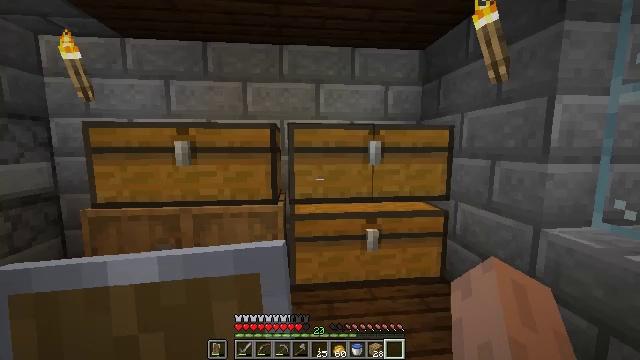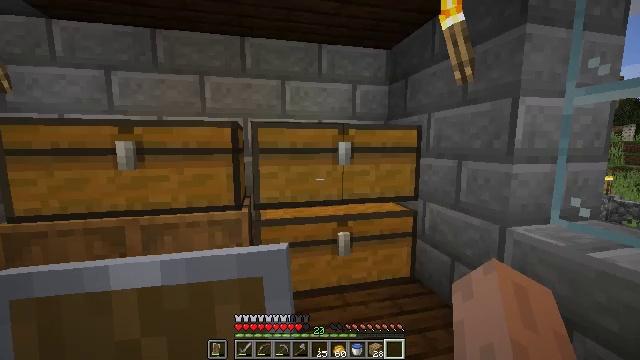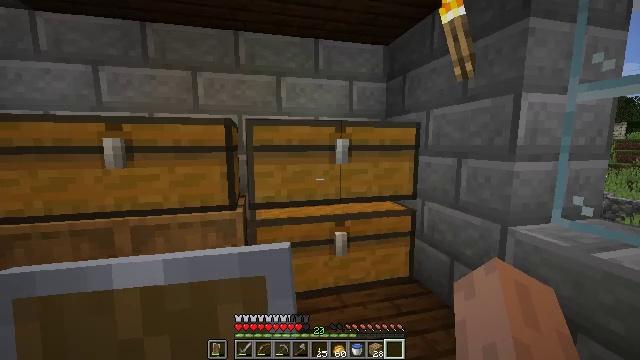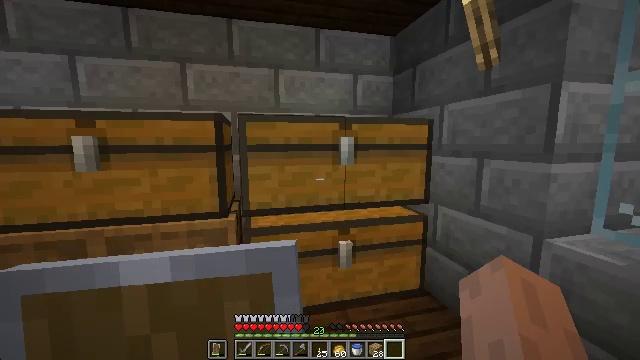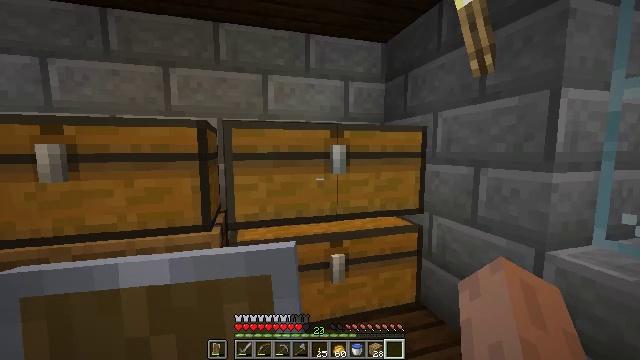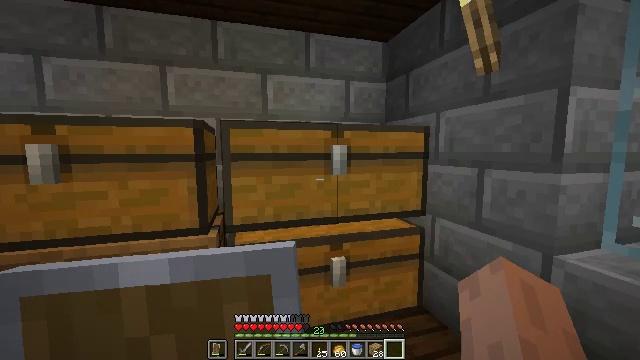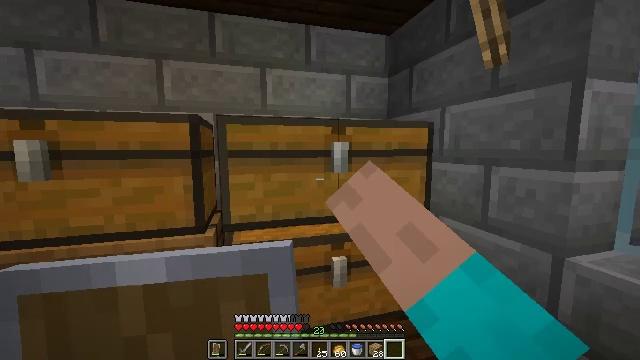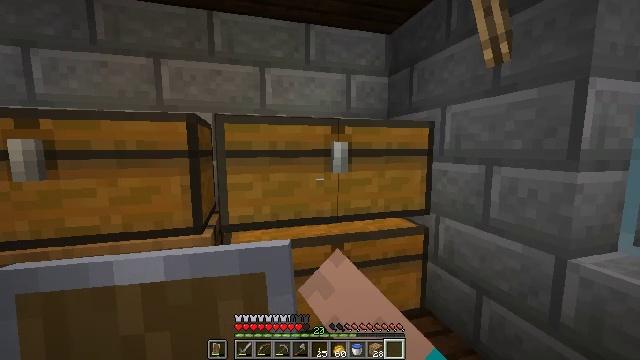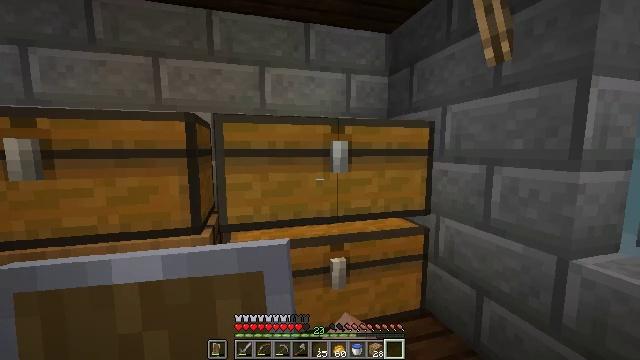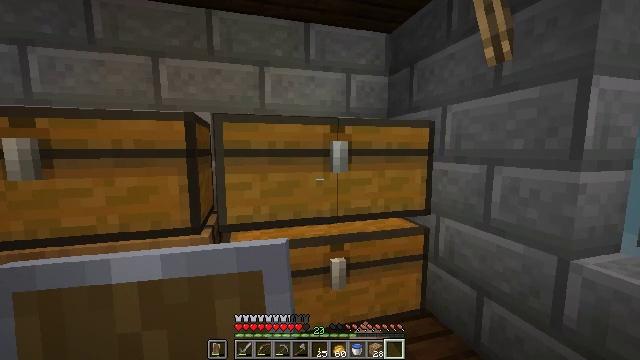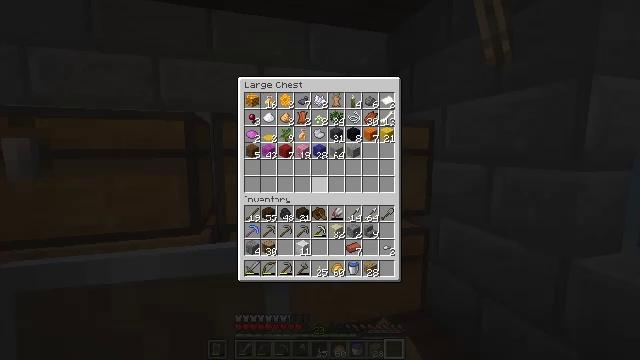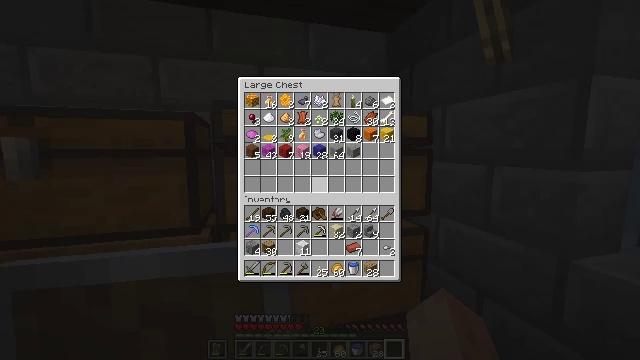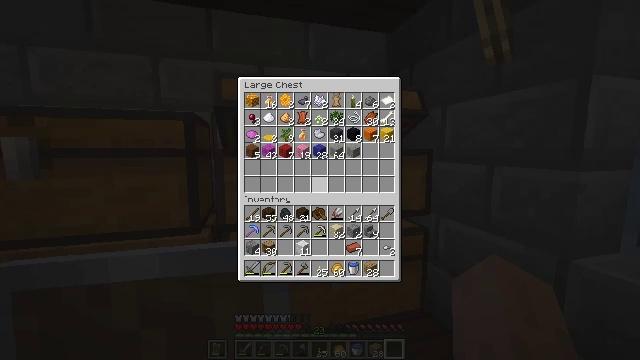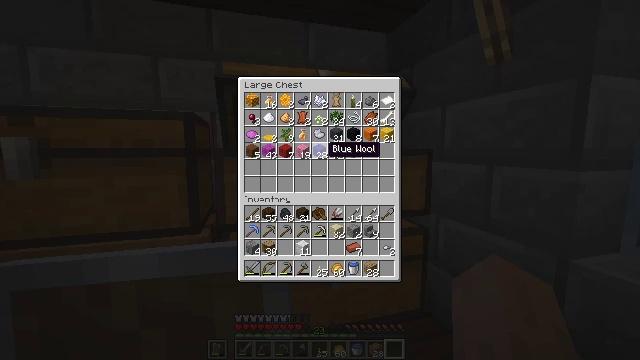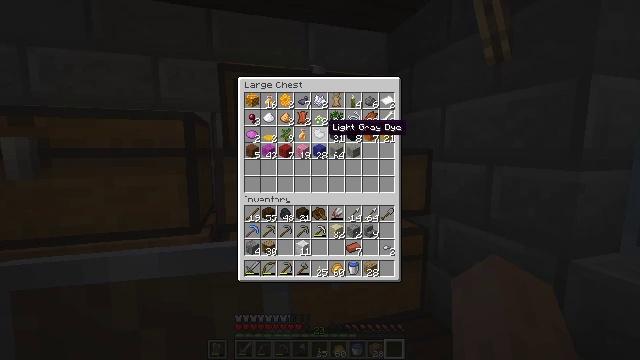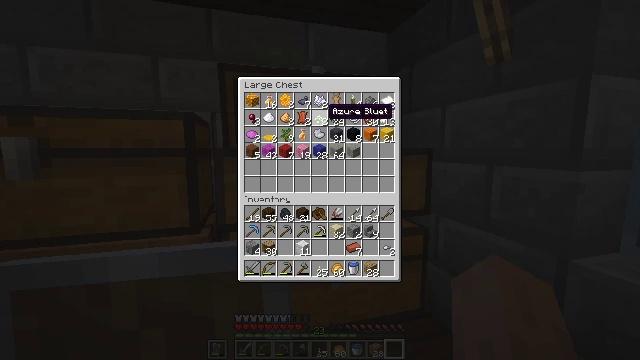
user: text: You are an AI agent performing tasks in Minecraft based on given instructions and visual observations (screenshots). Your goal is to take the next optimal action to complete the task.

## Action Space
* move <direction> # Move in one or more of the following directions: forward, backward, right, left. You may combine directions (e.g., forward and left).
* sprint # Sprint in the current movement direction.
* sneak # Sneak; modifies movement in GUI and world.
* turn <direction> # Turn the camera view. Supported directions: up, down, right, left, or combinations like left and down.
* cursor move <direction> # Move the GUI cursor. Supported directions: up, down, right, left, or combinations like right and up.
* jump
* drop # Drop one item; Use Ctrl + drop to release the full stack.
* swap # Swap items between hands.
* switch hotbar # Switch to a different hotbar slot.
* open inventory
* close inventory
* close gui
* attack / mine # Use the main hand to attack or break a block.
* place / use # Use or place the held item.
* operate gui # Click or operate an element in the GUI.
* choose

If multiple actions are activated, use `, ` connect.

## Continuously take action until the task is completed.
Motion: motion action
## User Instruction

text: Break the flower pot to recycle it.
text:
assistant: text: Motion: move forward, turn right
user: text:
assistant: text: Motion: move forward
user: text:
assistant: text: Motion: move forward
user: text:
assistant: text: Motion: turn right and up
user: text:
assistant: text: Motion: use / place
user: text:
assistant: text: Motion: no_op
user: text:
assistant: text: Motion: no_op
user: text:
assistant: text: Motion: no_op
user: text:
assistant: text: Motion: no_op
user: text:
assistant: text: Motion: no_op
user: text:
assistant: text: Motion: no_op
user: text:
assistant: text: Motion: no_op
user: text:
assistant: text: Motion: turn up
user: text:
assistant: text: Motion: sneak, turn up
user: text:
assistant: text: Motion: sneak, turn up
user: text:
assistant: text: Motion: sneak
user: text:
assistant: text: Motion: sneak, turn left
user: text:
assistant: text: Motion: sneak, turn left and down
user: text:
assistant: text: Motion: sneak
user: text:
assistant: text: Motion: sneak, turn left and up
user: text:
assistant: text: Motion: sneak, turn right and up
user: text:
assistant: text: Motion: sneak, turn right
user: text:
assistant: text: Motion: sneak
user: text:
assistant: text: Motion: sneak
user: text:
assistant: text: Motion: sneak
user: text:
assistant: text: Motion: sneak, attack / mine
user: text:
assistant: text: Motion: sneak
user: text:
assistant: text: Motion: no_op
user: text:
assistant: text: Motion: no_op
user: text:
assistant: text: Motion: turn right and down